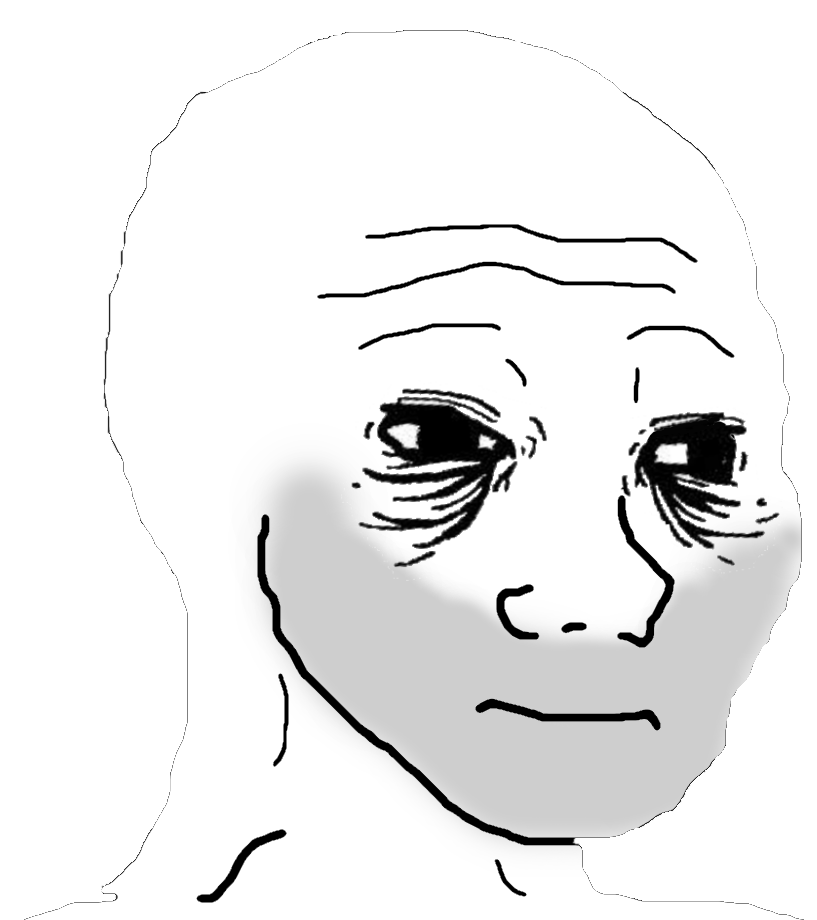
Label: 5_Doomer